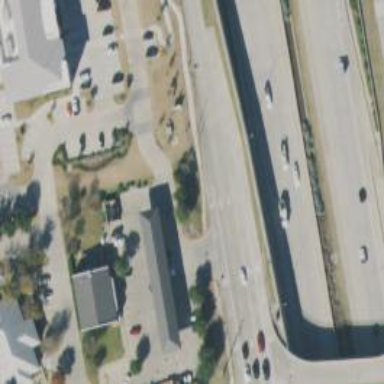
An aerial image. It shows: Secondary road with frontage road.